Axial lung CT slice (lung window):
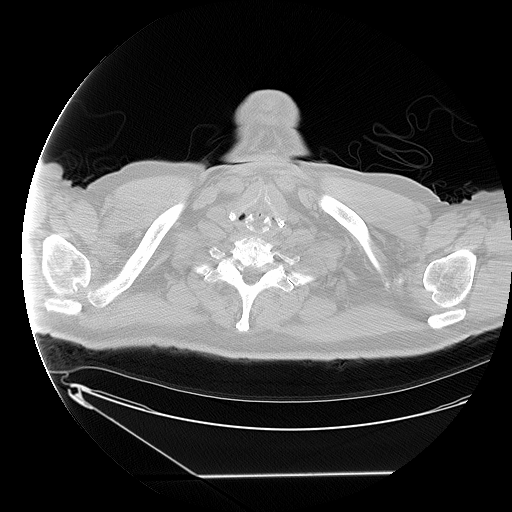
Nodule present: no